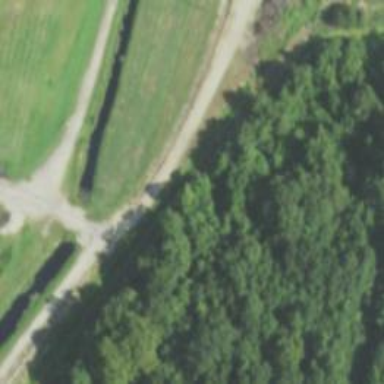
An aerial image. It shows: Rail spur service.